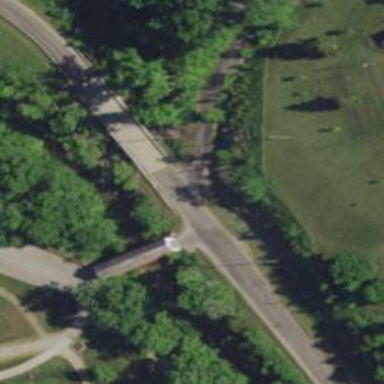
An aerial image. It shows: Unclassified road with covered bridge.